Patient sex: M
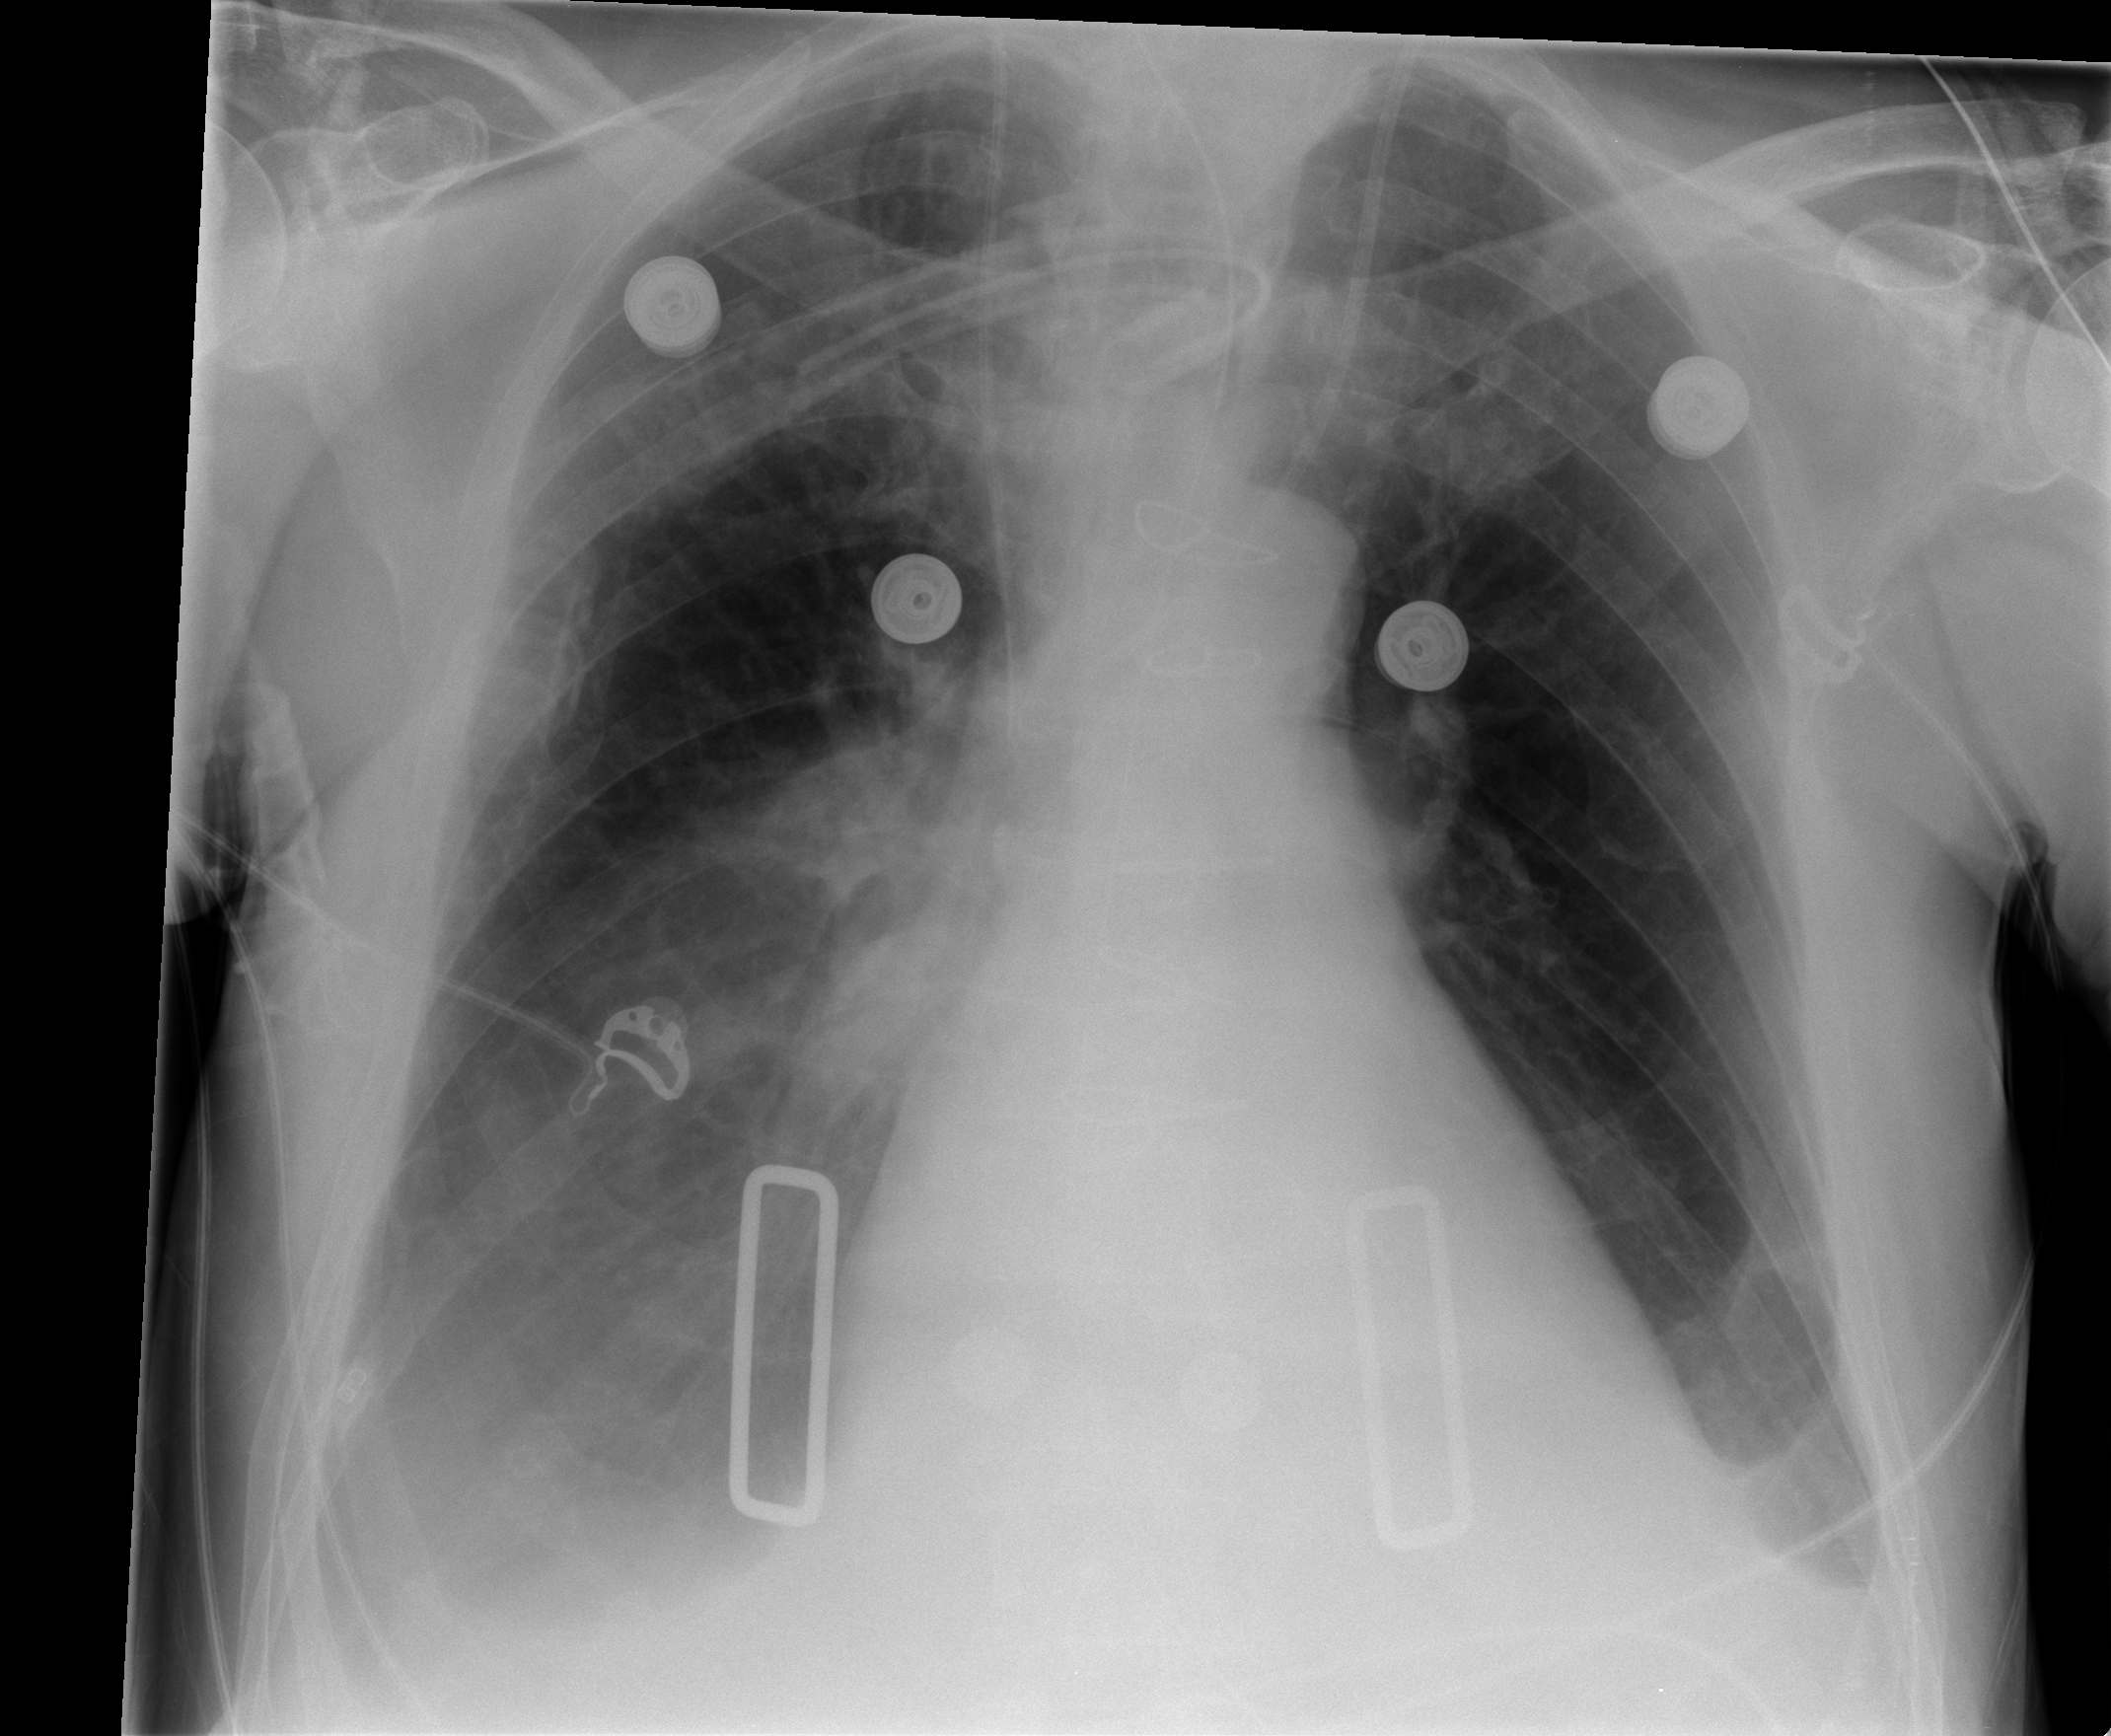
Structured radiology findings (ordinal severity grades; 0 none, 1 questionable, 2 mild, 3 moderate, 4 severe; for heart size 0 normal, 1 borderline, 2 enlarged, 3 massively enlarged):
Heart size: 2
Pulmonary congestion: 2
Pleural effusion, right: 2
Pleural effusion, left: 1
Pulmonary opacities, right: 1
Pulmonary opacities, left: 0
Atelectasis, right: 2
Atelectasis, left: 2